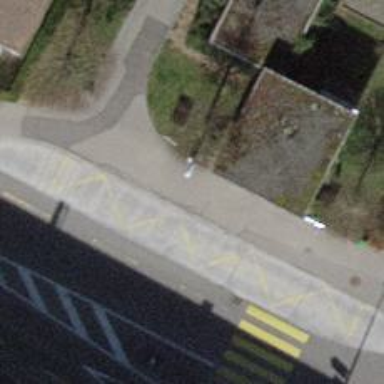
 serving as platform for public transportation."